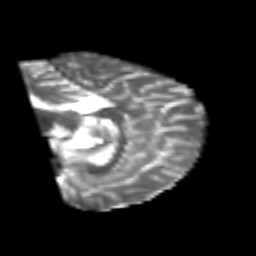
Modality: T2w
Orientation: sagittal
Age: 25
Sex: male
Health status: healthy